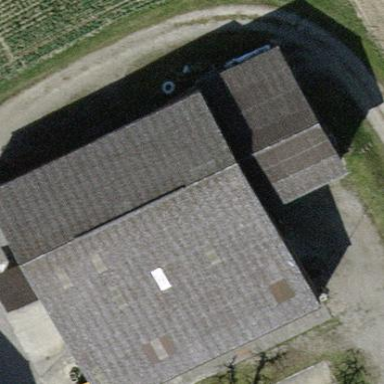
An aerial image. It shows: Gabled roof on farm auxiliary building.